Question: !I am using Wpf. I want to show two panels if one is visible other should hide. Both should be at same margin. Image below will explain my question in detail.

Thanks,
Annie
Can any one will guide me that how to code this?
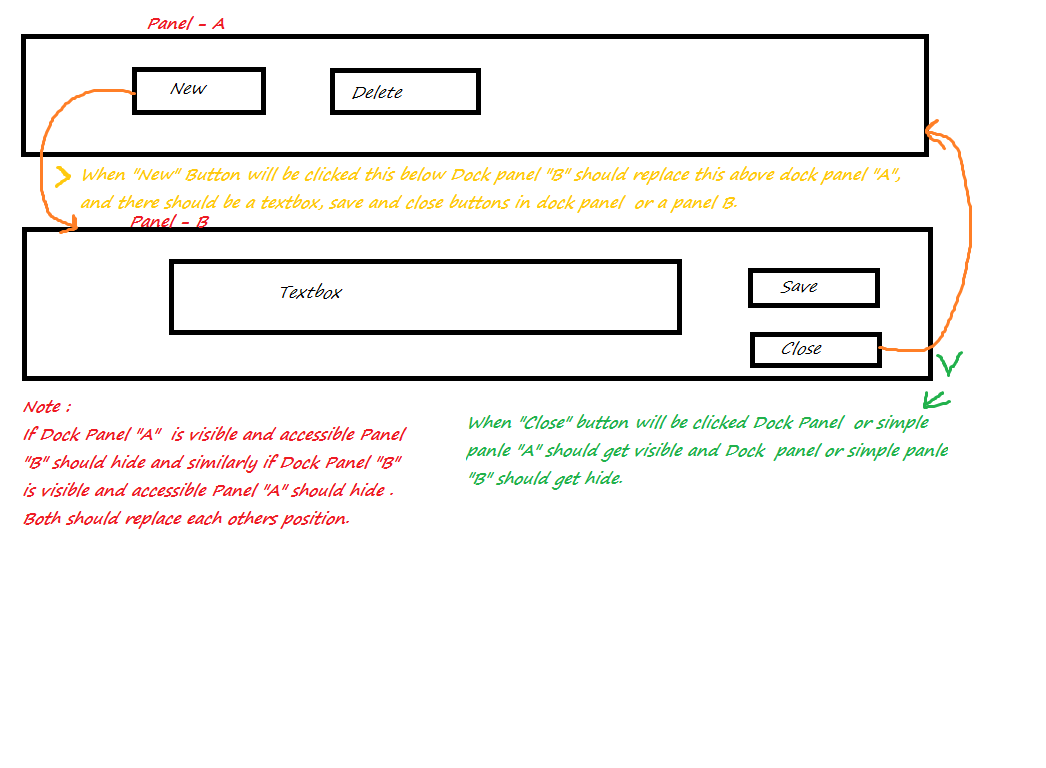
Answer: i don't have VS, so it should be something like this
'''
<Button x:Name="ToggleButton" Click="ToggleButton_Click"></Button>
private void ToggleButton_Click(object sender, RoutedEventArgs e)
{
if (Panel1.Visibility == System.Windows.Visibility.Visible)
{
Panel2.Visibility = System.Windows.Visibility.Visible;
Panel1.Visibility = System.Windows.Visibility.Collapsed;
}
else
{
Panel2.Visibility = System.Windows.Visibility.Collapsed;
Panel1.Visibility = System.Windows.Visibility.Visible;
}
}
'''